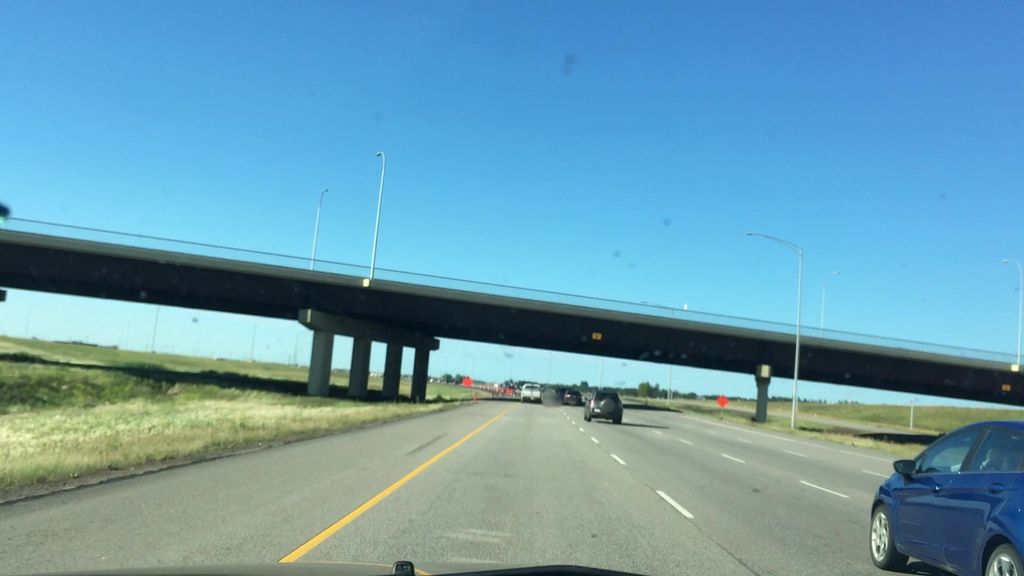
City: edmonton